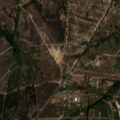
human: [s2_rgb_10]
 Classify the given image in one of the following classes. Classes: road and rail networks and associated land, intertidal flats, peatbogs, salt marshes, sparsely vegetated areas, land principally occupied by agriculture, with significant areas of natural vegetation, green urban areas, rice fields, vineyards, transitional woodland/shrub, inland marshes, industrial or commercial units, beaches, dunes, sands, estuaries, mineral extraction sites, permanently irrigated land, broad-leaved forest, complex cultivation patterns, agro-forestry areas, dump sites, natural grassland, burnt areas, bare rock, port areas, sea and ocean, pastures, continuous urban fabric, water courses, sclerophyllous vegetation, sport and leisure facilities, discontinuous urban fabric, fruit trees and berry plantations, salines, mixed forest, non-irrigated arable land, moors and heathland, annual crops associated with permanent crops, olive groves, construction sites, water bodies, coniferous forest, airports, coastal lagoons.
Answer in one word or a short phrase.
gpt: continuous urban fabric